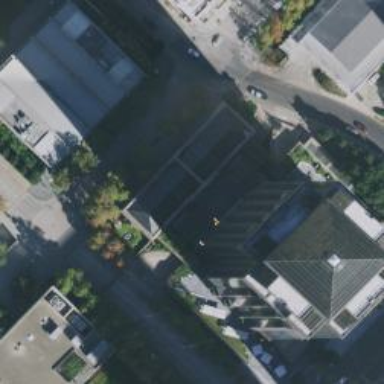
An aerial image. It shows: Public museum building.